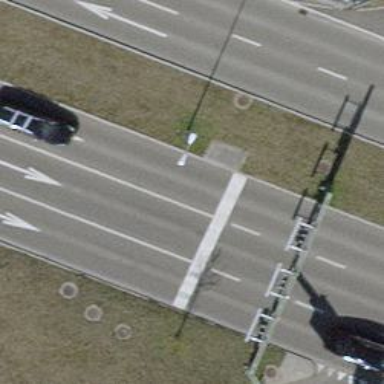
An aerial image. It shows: Road with traffic signals.